Field crop: maize
Growth stage: 2
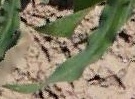
Species: maize